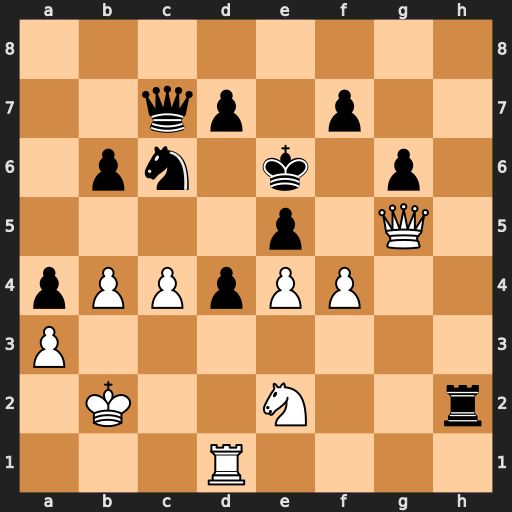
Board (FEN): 8/2qp1p2/1pn1k1p1/4p1Q1/pPPpPP2/P7/1K2N2r/3R4
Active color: w
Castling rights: -
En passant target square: -
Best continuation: f5+ gxf5 exf5+ Kd6 Qf6#